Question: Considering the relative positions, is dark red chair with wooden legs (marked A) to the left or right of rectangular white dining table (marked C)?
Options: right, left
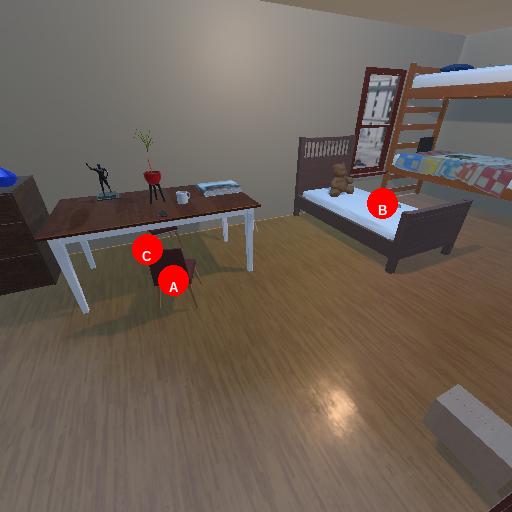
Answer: right